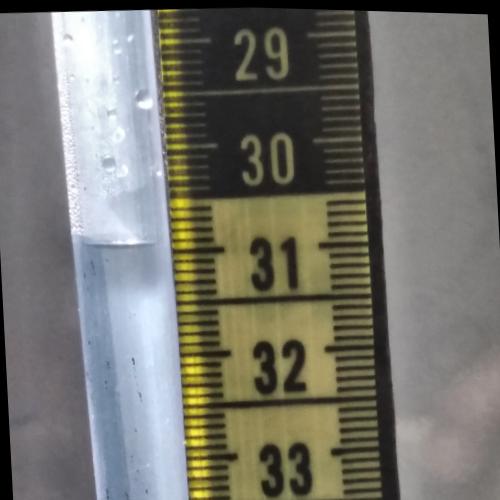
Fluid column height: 30.9 cm